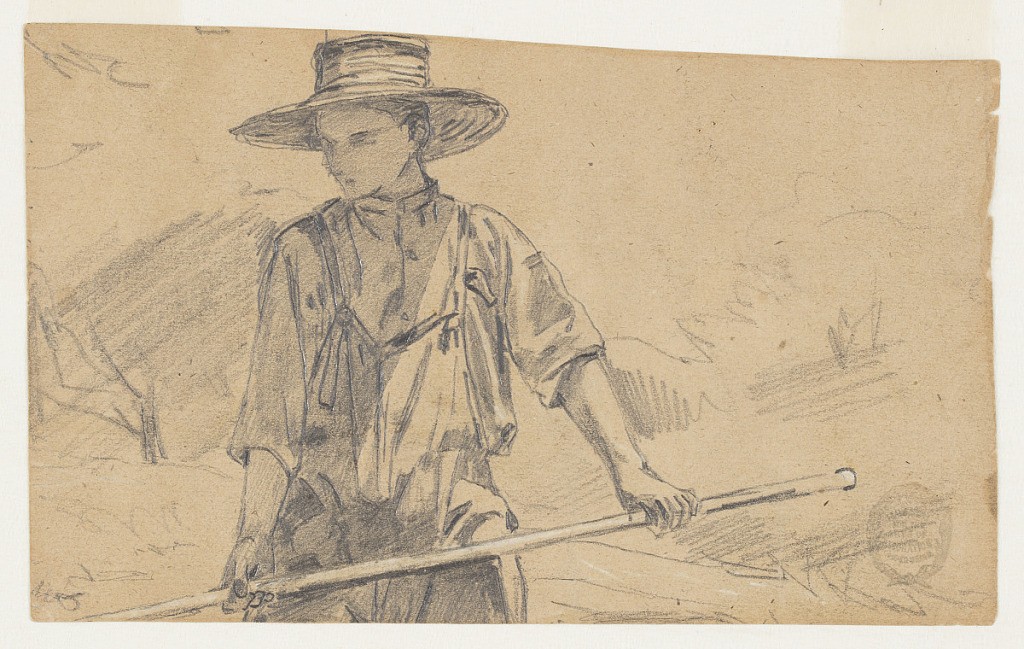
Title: Haymaking
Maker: Winslow Homer, American, 1836–1910
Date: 1864
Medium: Graphite, brush and touches of white gouache on paper
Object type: Drawing
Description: Horizontal view of a young man with a pitchfork.